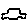
Label: car